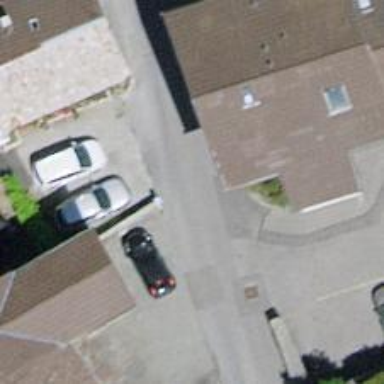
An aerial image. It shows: Living street.